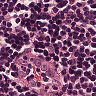
Metastatic tissue present: no